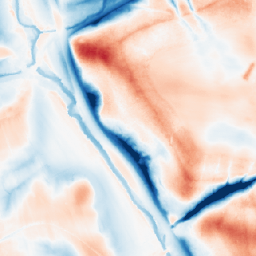
Category: trend_removal
Decomposition family: local_polynomial
Decomposition parameters: window_size: 51
degree: 1
Upsampling method: area
Upsampling parameters: scale: 4
Upsampling scale: 4